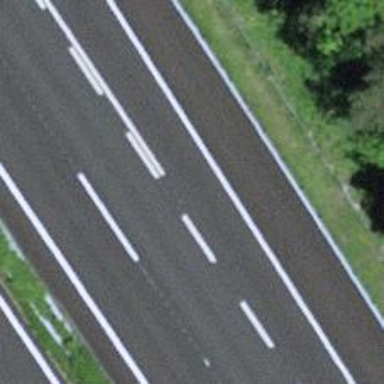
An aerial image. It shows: Motorway link.